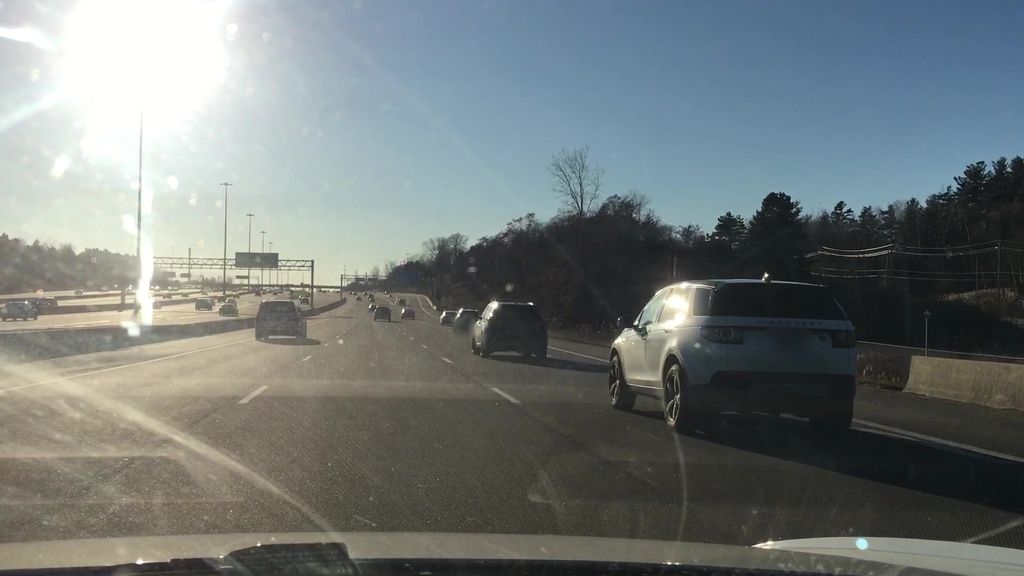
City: toronto